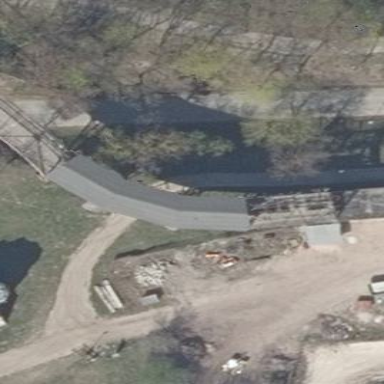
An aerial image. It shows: Historic technical monument with truss bridge structure. The building also serves as bridge.